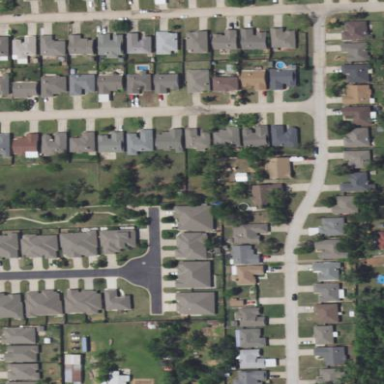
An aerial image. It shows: Neighborhood.